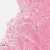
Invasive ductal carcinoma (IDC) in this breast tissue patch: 0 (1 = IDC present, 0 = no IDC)